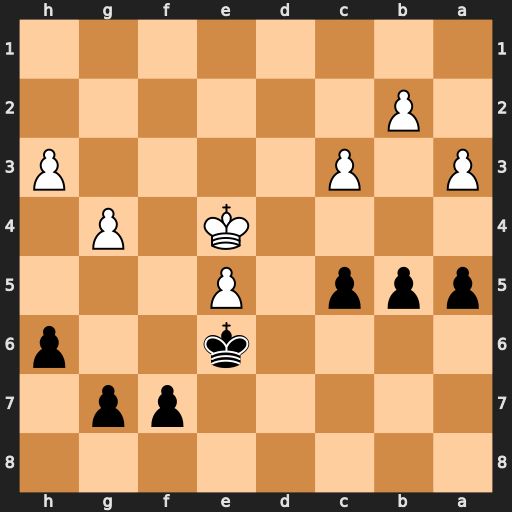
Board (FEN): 8/5pp1/4k2p/ppp1P3/4K1P1/P1P4P/1P6/8
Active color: b
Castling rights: -
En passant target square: -
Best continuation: a4 h4 g6 Kf4 Kd5